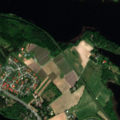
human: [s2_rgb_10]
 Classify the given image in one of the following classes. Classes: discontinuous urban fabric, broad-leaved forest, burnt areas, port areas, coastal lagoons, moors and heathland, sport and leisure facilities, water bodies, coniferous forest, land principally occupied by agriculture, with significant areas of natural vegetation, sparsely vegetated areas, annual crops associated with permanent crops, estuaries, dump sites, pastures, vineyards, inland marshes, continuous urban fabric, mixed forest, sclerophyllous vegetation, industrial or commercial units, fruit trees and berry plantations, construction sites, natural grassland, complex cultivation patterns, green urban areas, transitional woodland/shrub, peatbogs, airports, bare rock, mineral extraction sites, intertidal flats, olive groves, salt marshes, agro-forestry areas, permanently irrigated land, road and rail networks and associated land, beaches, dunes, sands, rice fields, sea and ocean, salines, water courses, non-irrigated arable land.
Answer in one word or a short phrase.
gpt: discontinuous urban fabric, non-irrigated arable land, land principally occupied by agriculture, with significant areas of natural vegetation, water bodies